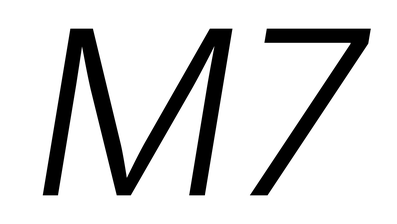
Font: Inter-Italic_Light_Italic